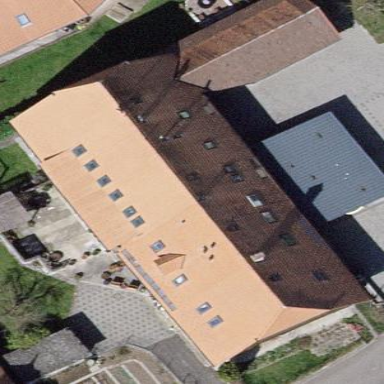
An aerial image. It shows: Building.